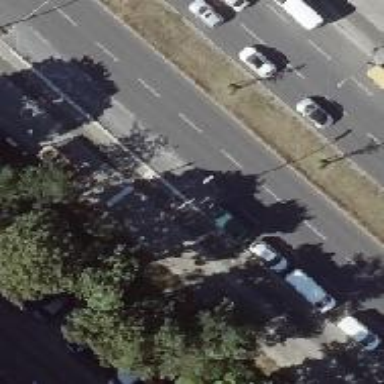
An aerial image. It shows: Secondary road with asphalt surface. There is shared busway on the right side for cyclists.